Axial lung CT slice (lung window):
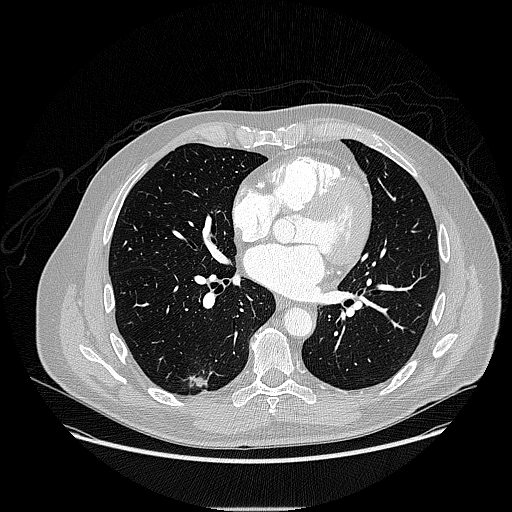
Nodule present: yes
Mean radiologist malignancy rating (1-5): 3.75